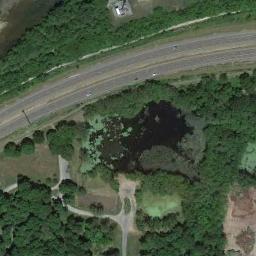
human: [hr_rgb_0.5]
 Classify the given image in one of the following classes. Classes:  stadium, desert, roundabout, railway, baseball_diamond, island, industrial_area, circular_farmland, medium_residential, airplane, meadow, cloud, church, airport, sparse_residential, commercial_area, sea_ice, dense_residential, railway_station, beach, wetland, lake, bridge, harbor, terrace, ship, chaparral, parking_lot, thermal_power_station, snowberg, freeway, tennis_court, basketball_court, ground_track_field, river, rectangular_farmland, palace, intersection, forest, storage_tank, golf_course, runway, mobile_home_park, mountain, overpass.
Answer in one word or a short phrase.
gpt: freeway